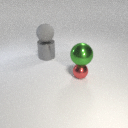
large gray metal cylinder below large gray rubber sphere